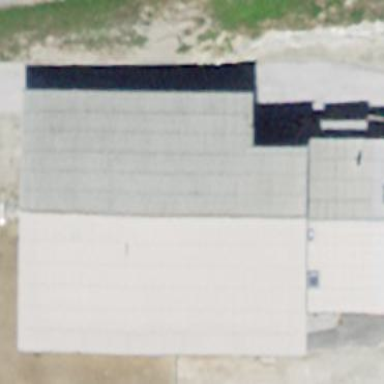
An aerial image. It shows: Barn.